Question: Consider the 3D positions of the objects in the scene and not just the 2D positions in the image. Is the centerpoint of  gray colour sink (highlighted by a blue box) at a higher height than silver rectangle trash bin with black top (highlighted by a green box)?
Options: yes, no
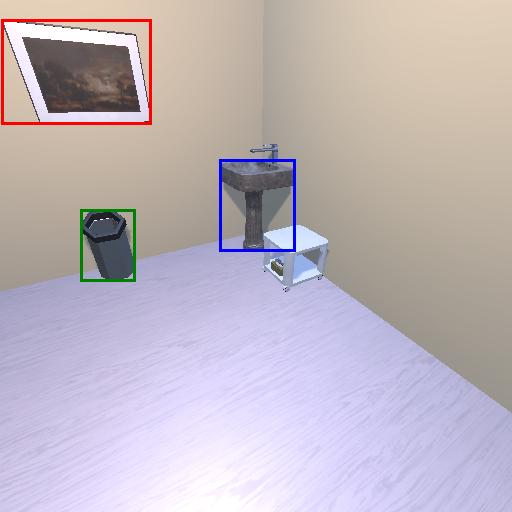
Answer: yes